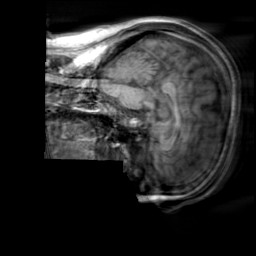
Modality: T1w
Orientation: sagittal
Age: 30
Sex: female
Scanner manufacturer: siemens
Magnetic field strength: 3 T
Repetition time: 2.3 s
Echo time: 0.00303 s